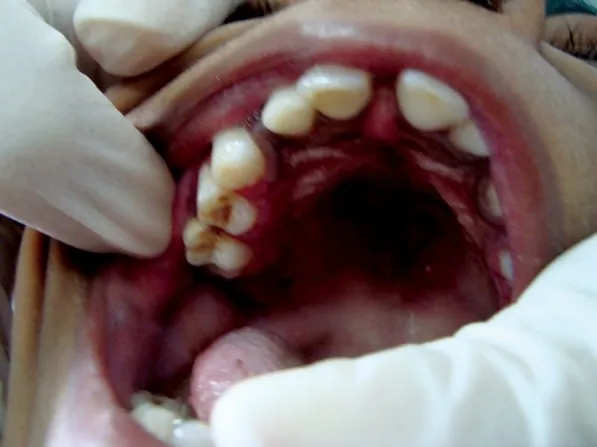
Spontaneous regression on other side.
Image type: medical_photograph (oral_photograph)